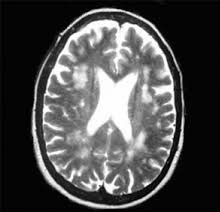
Label: notumor